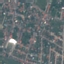
Label: Residential